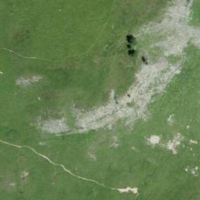
EUNIS habitat code: 26
Species observed at this site:
Campanula barbata